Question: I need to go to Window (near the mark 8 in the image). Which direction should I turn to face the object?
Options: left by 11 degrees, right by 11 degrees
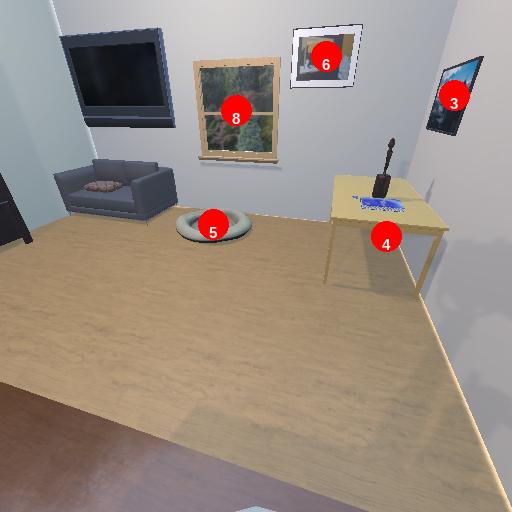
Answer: left by 11 degrees